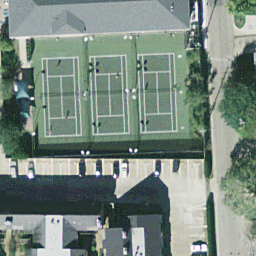
Label: tennis court